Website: ulta-beauty
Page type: address-validator
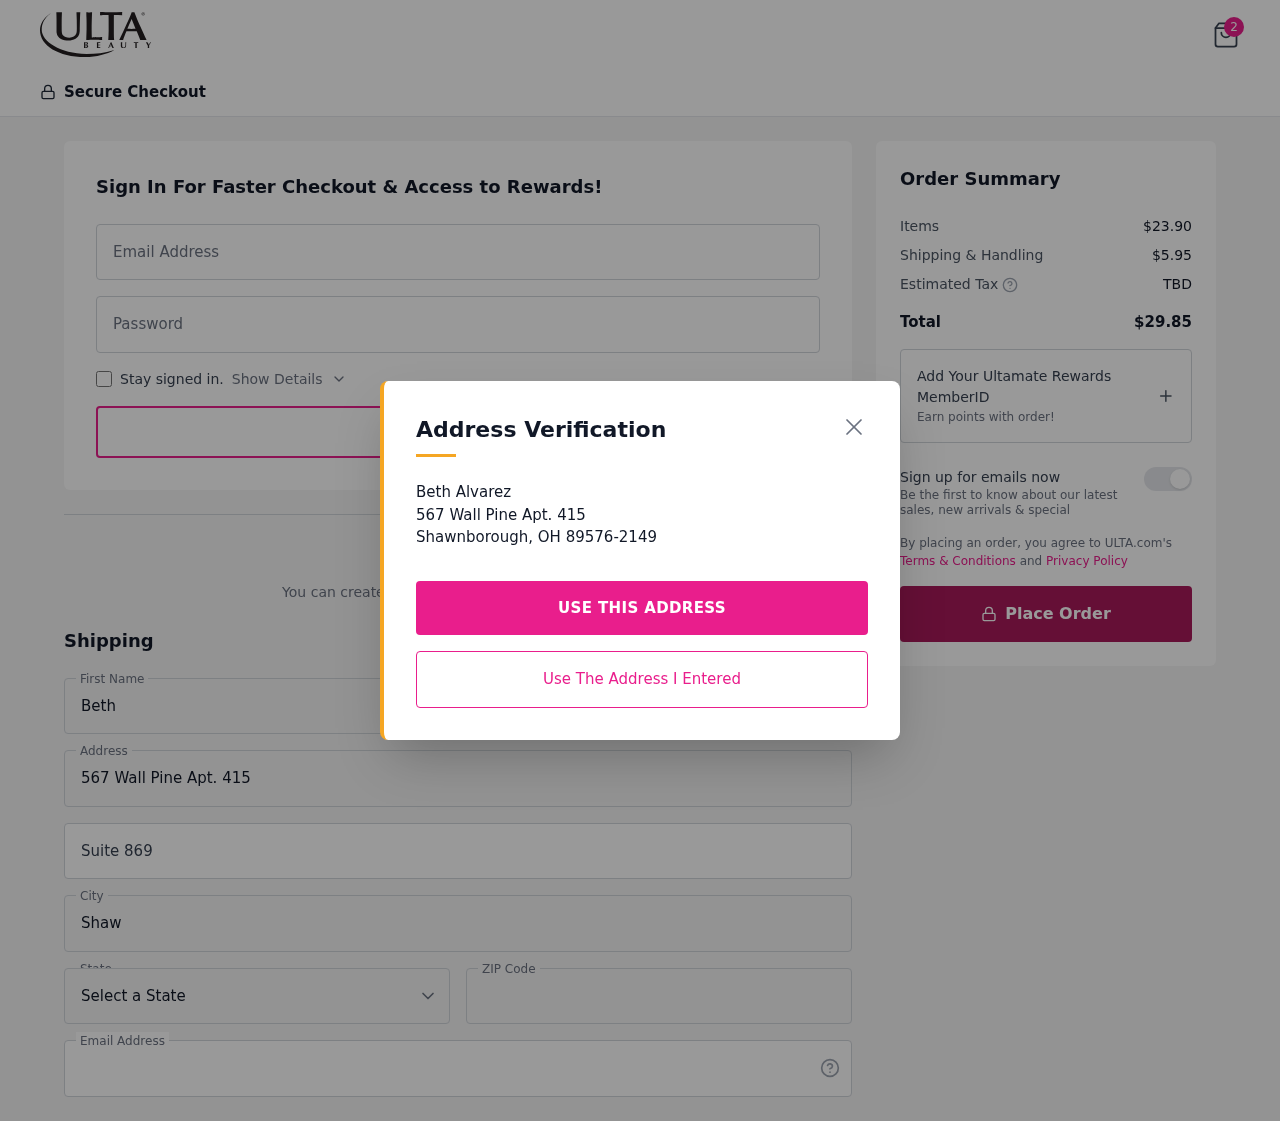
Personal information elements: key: PII_CITY
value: Shawnborough
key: PII_EMAIL
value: balvarez@hotmail.com
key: PII_FIRSTNAME
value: Beth
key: PII_LASTNAME
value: Alvarez
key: PII_POSTCODE
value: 89576
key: PII_STATE_ABBR
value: OH
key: PII_STREET
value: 567 Wall Pine Apt. 415
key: PII_STREET2
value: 567 Wall Pine Apt. 415
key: PII_STREET2
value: Suite 869
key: PII_FULLNAME2
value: Beth Alvarez
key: PII_CITY2
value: Shawnborough
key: PII_STATE_ABBR2
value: OH
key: PII_POSTCODE_FULL
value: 89576
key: PII_POSTCODE_EXT
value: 2149
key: PII_POSTCODE_NUMERIC
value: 89576
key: PII_POSTCODE_EXT_NUMERIC
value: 2149
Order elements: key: ORDER_NUM_ITEMS
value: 2
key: ORDER_SUBTOTAL
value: $23.90
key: ORDER_SHIPPING_COST
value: $5.95
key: ORDER_TOTAL
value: $29.85